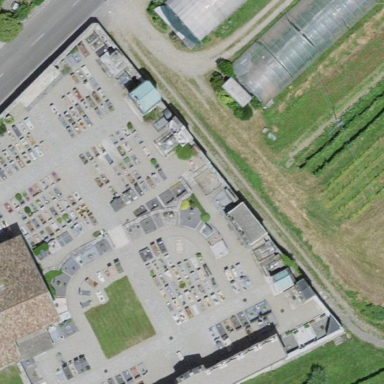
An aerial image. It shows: Cemetery.